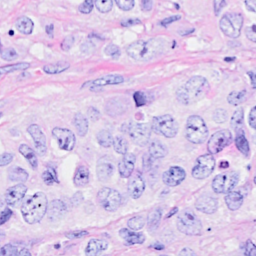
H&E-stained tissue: Breast